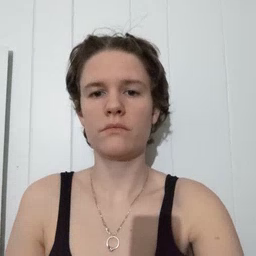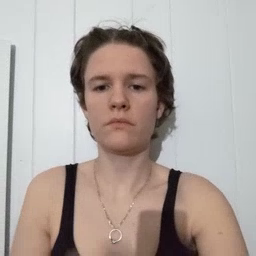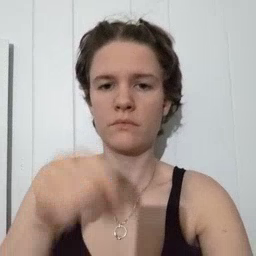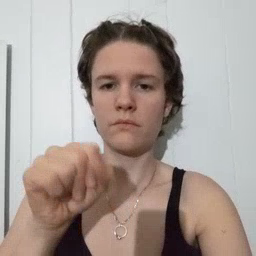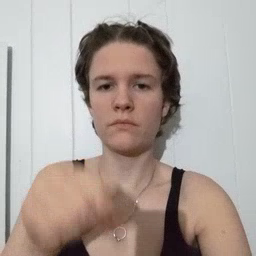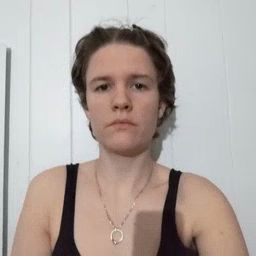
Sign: yes